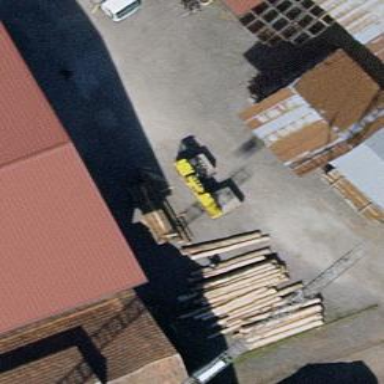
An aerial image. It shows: Shed.